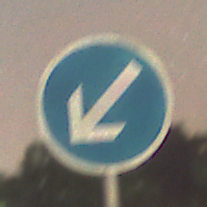
Verkehrszeichen: VorgeschriebeneVorbeifahrtLinks
Umgebung: Outdoor, Suburban
Tageszeit: Night
Wetter: Clear
Licht: Artificial
Jahreszeit: NotSpecified
Kontrast: MediumContrast